Question: I'm shortening my UUID into a four digit number using the following code:
'''
import java.nio.ByteBuffer;
import java.util.UUID;
/**
* Generate short UUID (13 characters)
*
* @return short UUID
*/
public class UUIDshortener
{
public static String shortUUID()
{
UUID uuid = UUID.randomUUID();
//long l = ByteBuffer.wrap(uuid.toString().getBytes()).getLong();
//return Long.toString(l, Character.MAX_RADIX);
return uuid.toString().hashCode();
}
}
'''
I am getting the following error:

If anyone knows how to fix this it would be much appreciated. Is it as simple as changing it to an int?
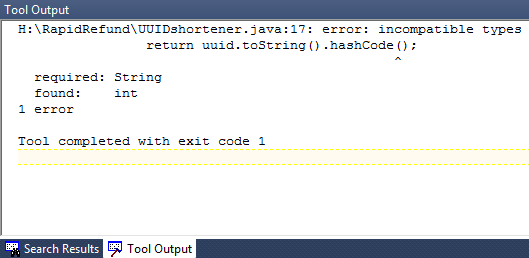
Answer: Your method signature says you will return a 'String'
'''
public static String shortUUID()
'''
but you are actually returning an 'int', since that's the return type of the 'hashCode()' method
'''
return uuid.toString().hashCode();
'''
Just change your method sig to:
'''
public static int shortUUID()
'''
---
EDIT - to answer comment
There is no 'getInt()' method on the 'UUID' class, so 'uuid.getInt().hashCode()' won't compile. If you want to simplify your return statement, you can just 'hashCode()' directly on uuid like this:
'''
return uuid.hashCode();
'''